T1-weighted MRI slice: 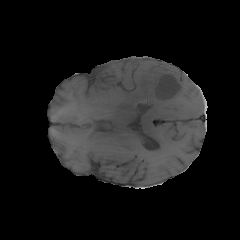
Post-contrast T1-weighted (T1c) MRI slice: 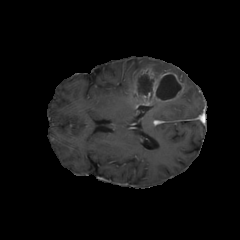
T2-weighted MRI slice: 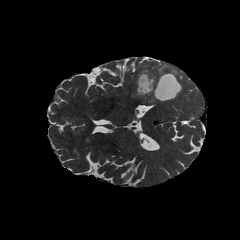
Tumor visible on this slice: yes